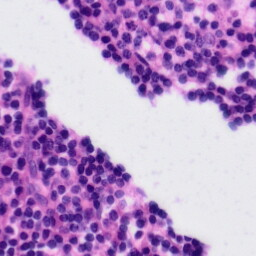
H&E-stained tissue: Tonsil